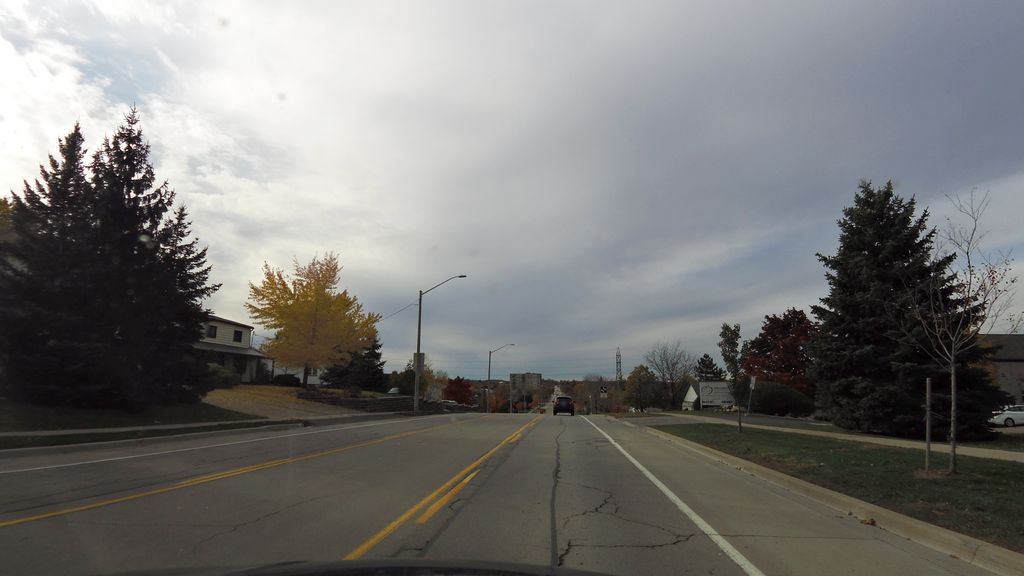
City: hamilton